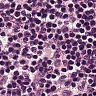
Metastatic tissue present: no